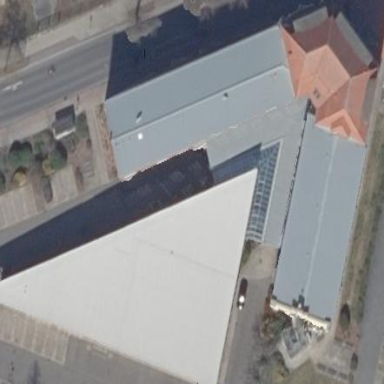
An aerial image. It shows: Office building with mansard roof design.